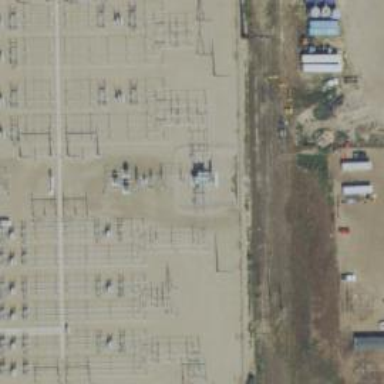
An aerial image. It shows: Switch used for power control.